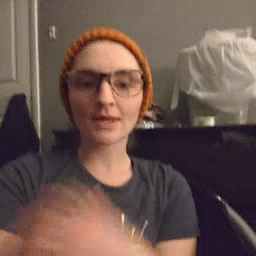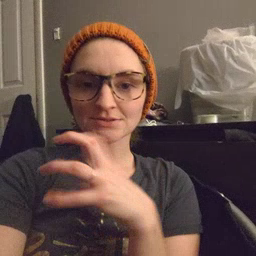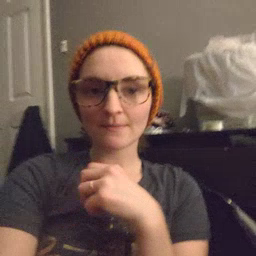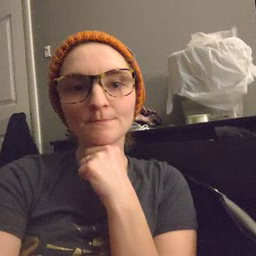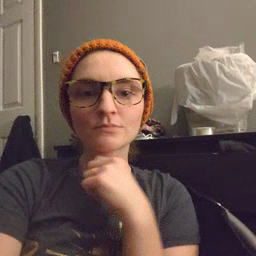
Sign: hot